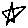
Label: star